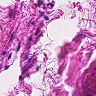
Metastatic tissue present: no